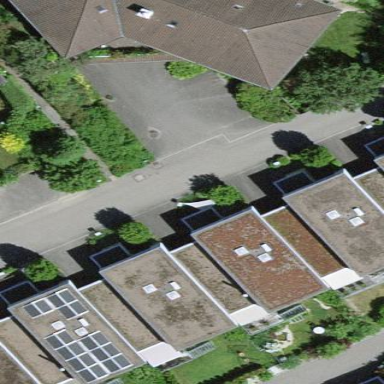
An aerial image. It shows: Terrace building.